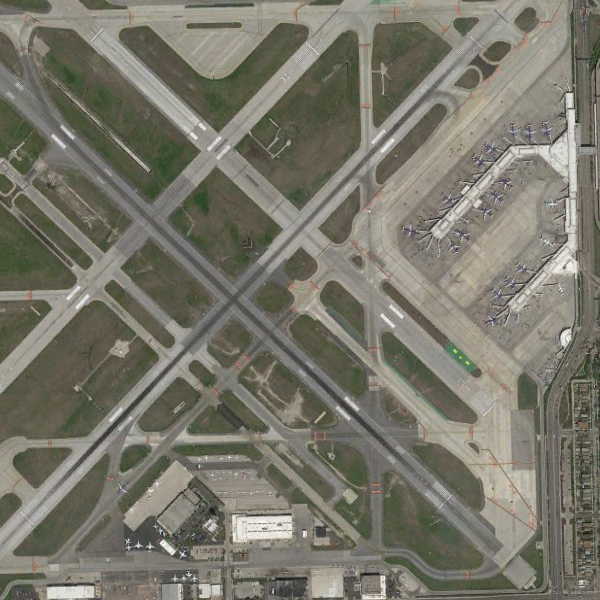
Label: Airport